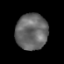
Tissue: prostate
Cell type: T cells
Senescence score: 0.3562
Nuclear area (px): 1118
Mean DAPI intensity: 104.558